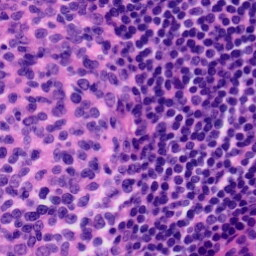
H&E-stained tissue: Tonsil